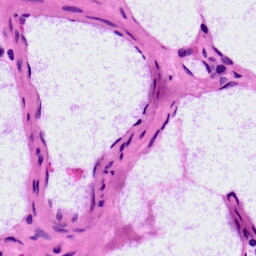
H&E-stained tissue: LymphNode